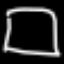
Label: square